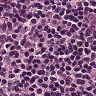
Metastatic tissue present: no